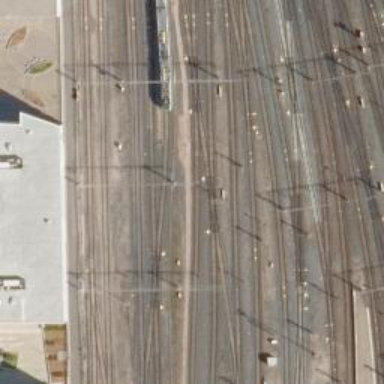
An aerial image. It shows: Railway signal.